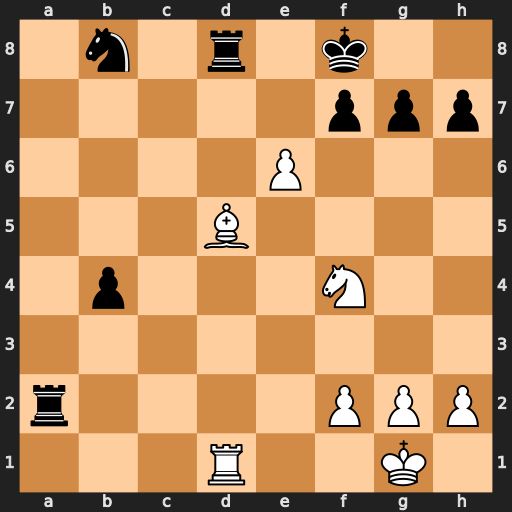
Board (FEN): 1n1r1k2/5ppp/4P3/3B4/1p3N2/8/r4PPP/3R2K1
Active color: w
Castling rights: -
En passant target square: -
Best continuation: e7+ Kxe7 Re1+ Kf8 Bxa2